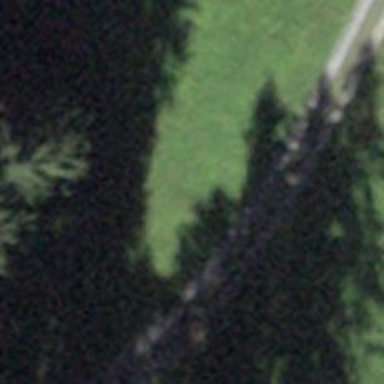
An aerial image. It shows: Gravel track with track type of grade3.